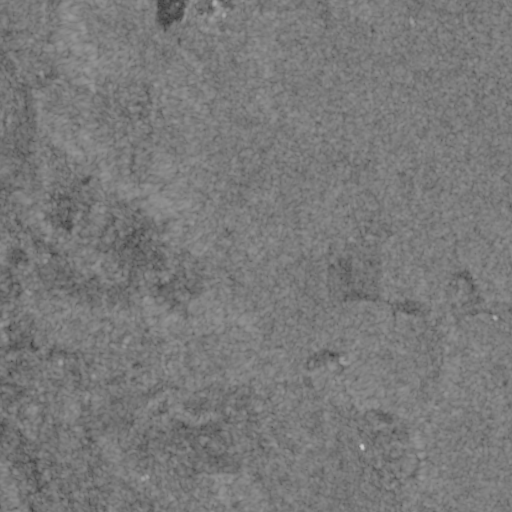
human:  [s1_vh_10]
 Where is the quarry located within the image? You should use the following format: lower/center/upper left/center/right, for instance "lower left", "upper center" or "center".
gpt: The quarry is located in the upper left of the image.
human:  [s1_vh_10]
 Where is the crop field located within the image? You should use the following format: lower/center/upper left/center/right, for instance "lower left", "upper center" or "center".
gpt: There is no crop field in the image.

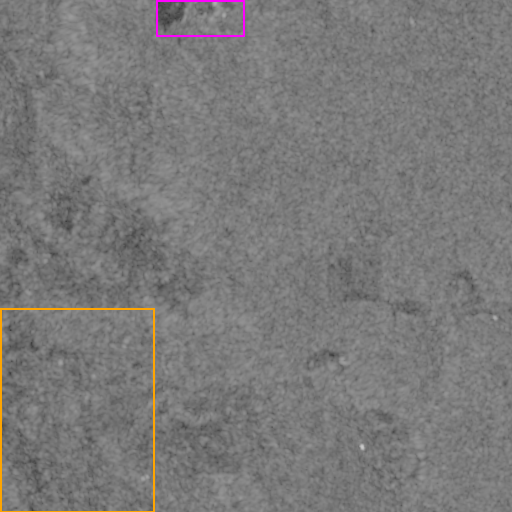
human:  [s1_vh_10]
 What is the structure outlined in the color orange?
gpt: The structure outlined in orange is a crop field.
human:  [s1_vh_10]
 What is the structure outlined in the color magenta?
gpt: The structure outlined in magenta is a quarry.
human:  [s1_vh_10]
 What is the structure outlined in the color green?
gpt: There is no green outline.